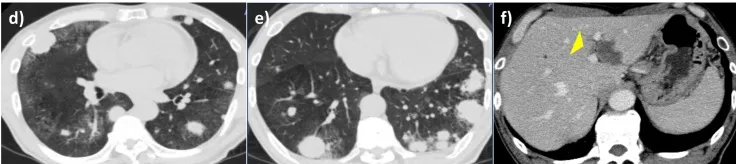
A low-density area within the liver (arrowhead).
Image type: radiology (ct)